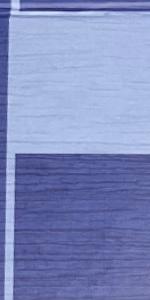
Label: Empty